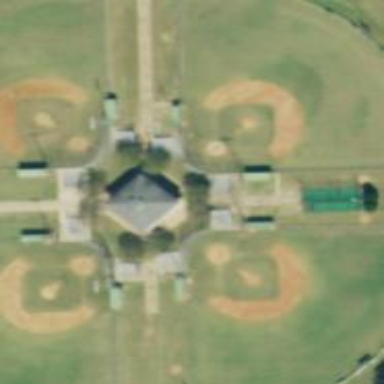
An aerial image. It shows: Baseball pitch for leisure land activities.